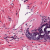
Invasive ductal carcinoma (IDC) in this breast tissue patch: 0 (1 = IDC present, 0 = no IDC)